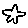
Label: star